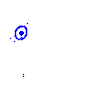
Particle: kaon